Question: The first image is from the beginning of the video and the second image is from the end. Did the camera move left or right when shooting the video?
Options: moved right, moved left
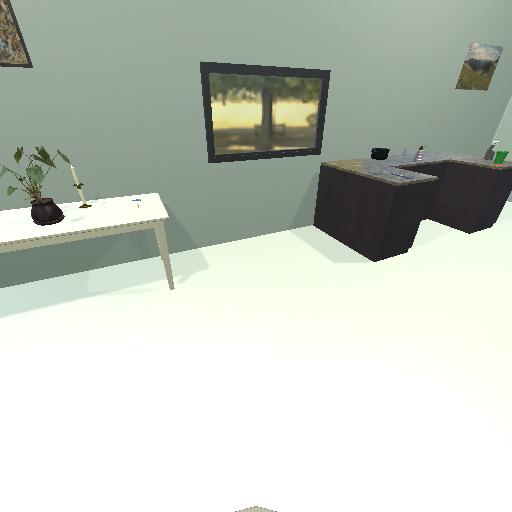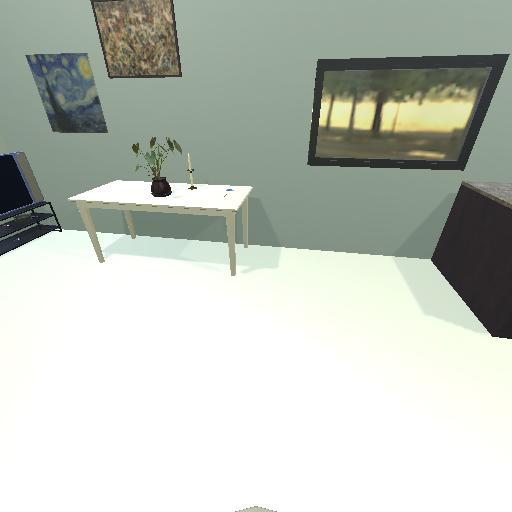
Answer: moved right